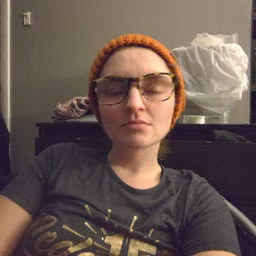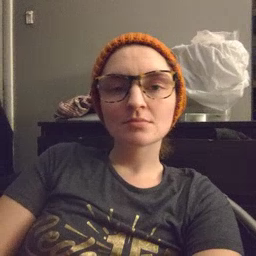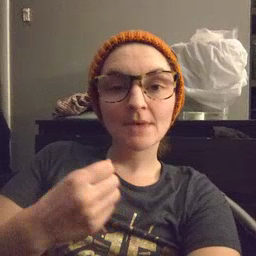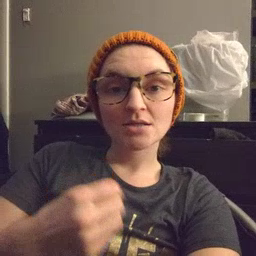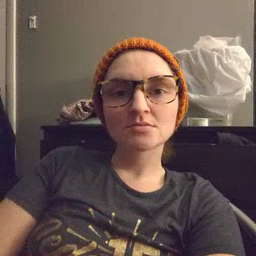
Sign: milk